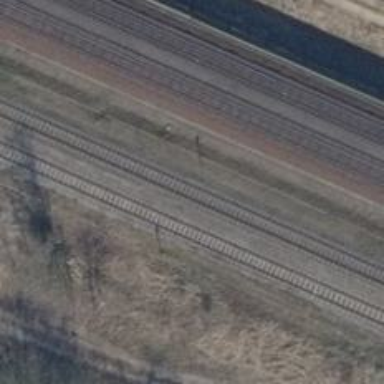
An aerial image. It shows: Railway milestone.